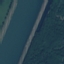
Label: River